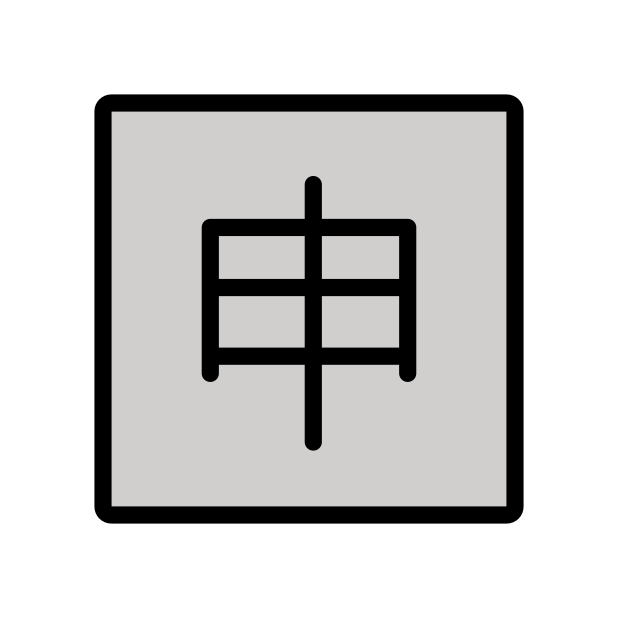
Emoji: 🈸
Name: squared cjk unified ideograph-7533
Unicode: 0x1f238